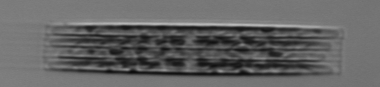
Label: Bacillaria